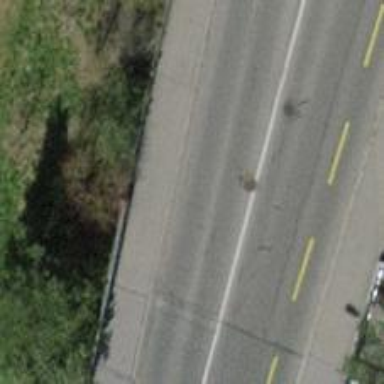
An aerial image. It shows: Secondary road with asphalt surface. There are sidewalks on both sides and dedicated cycle lane on the left.